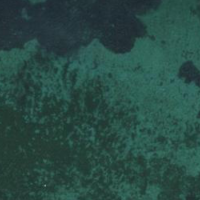
EUNIS habitat code: 14
Species observed at this site:
Podiceps nigricollis
Tachymarptis melba
Podiceps cristatus
Cygnus olor
Fulica atra
Anas platyrhynchos